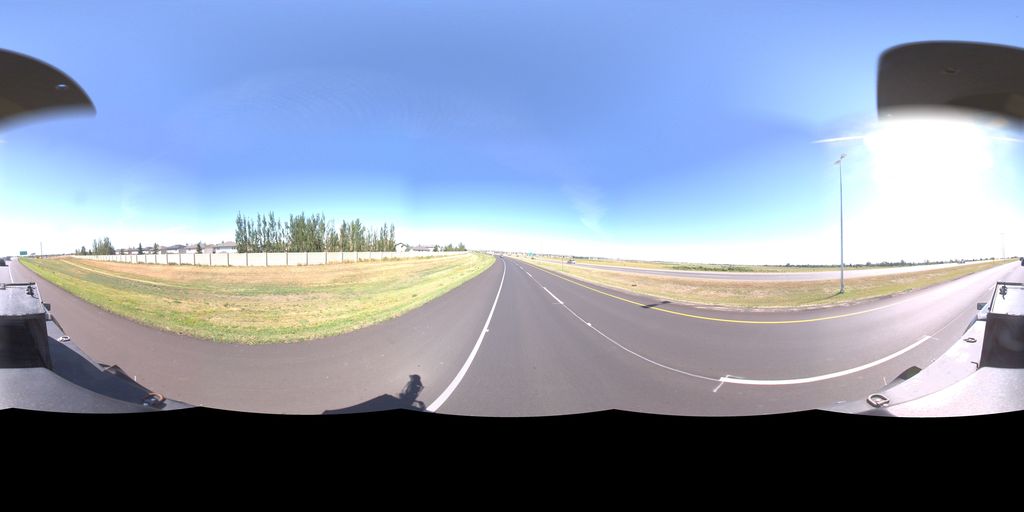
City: saskatoon